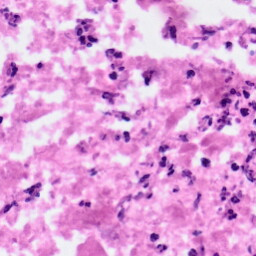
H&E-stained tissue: Pancreatic